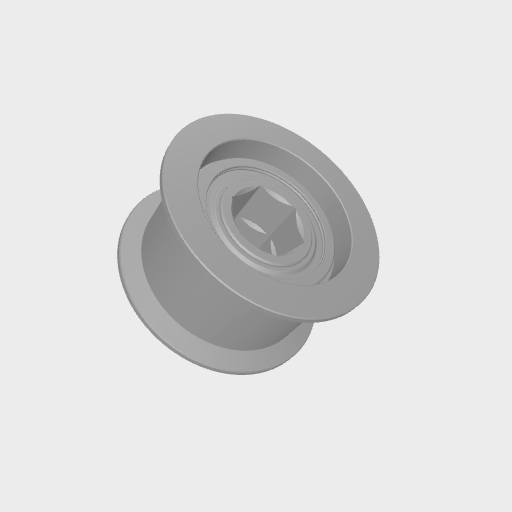
Part: DualBearingPulley8RID